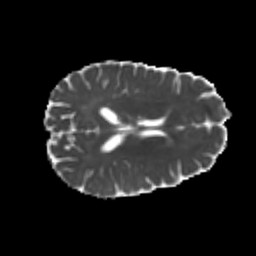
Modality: MD
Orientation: axial
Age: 19
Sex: female
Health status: healthy
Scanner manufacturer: philips
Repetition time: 7.389 s
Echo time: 0.08599 s